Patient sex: F
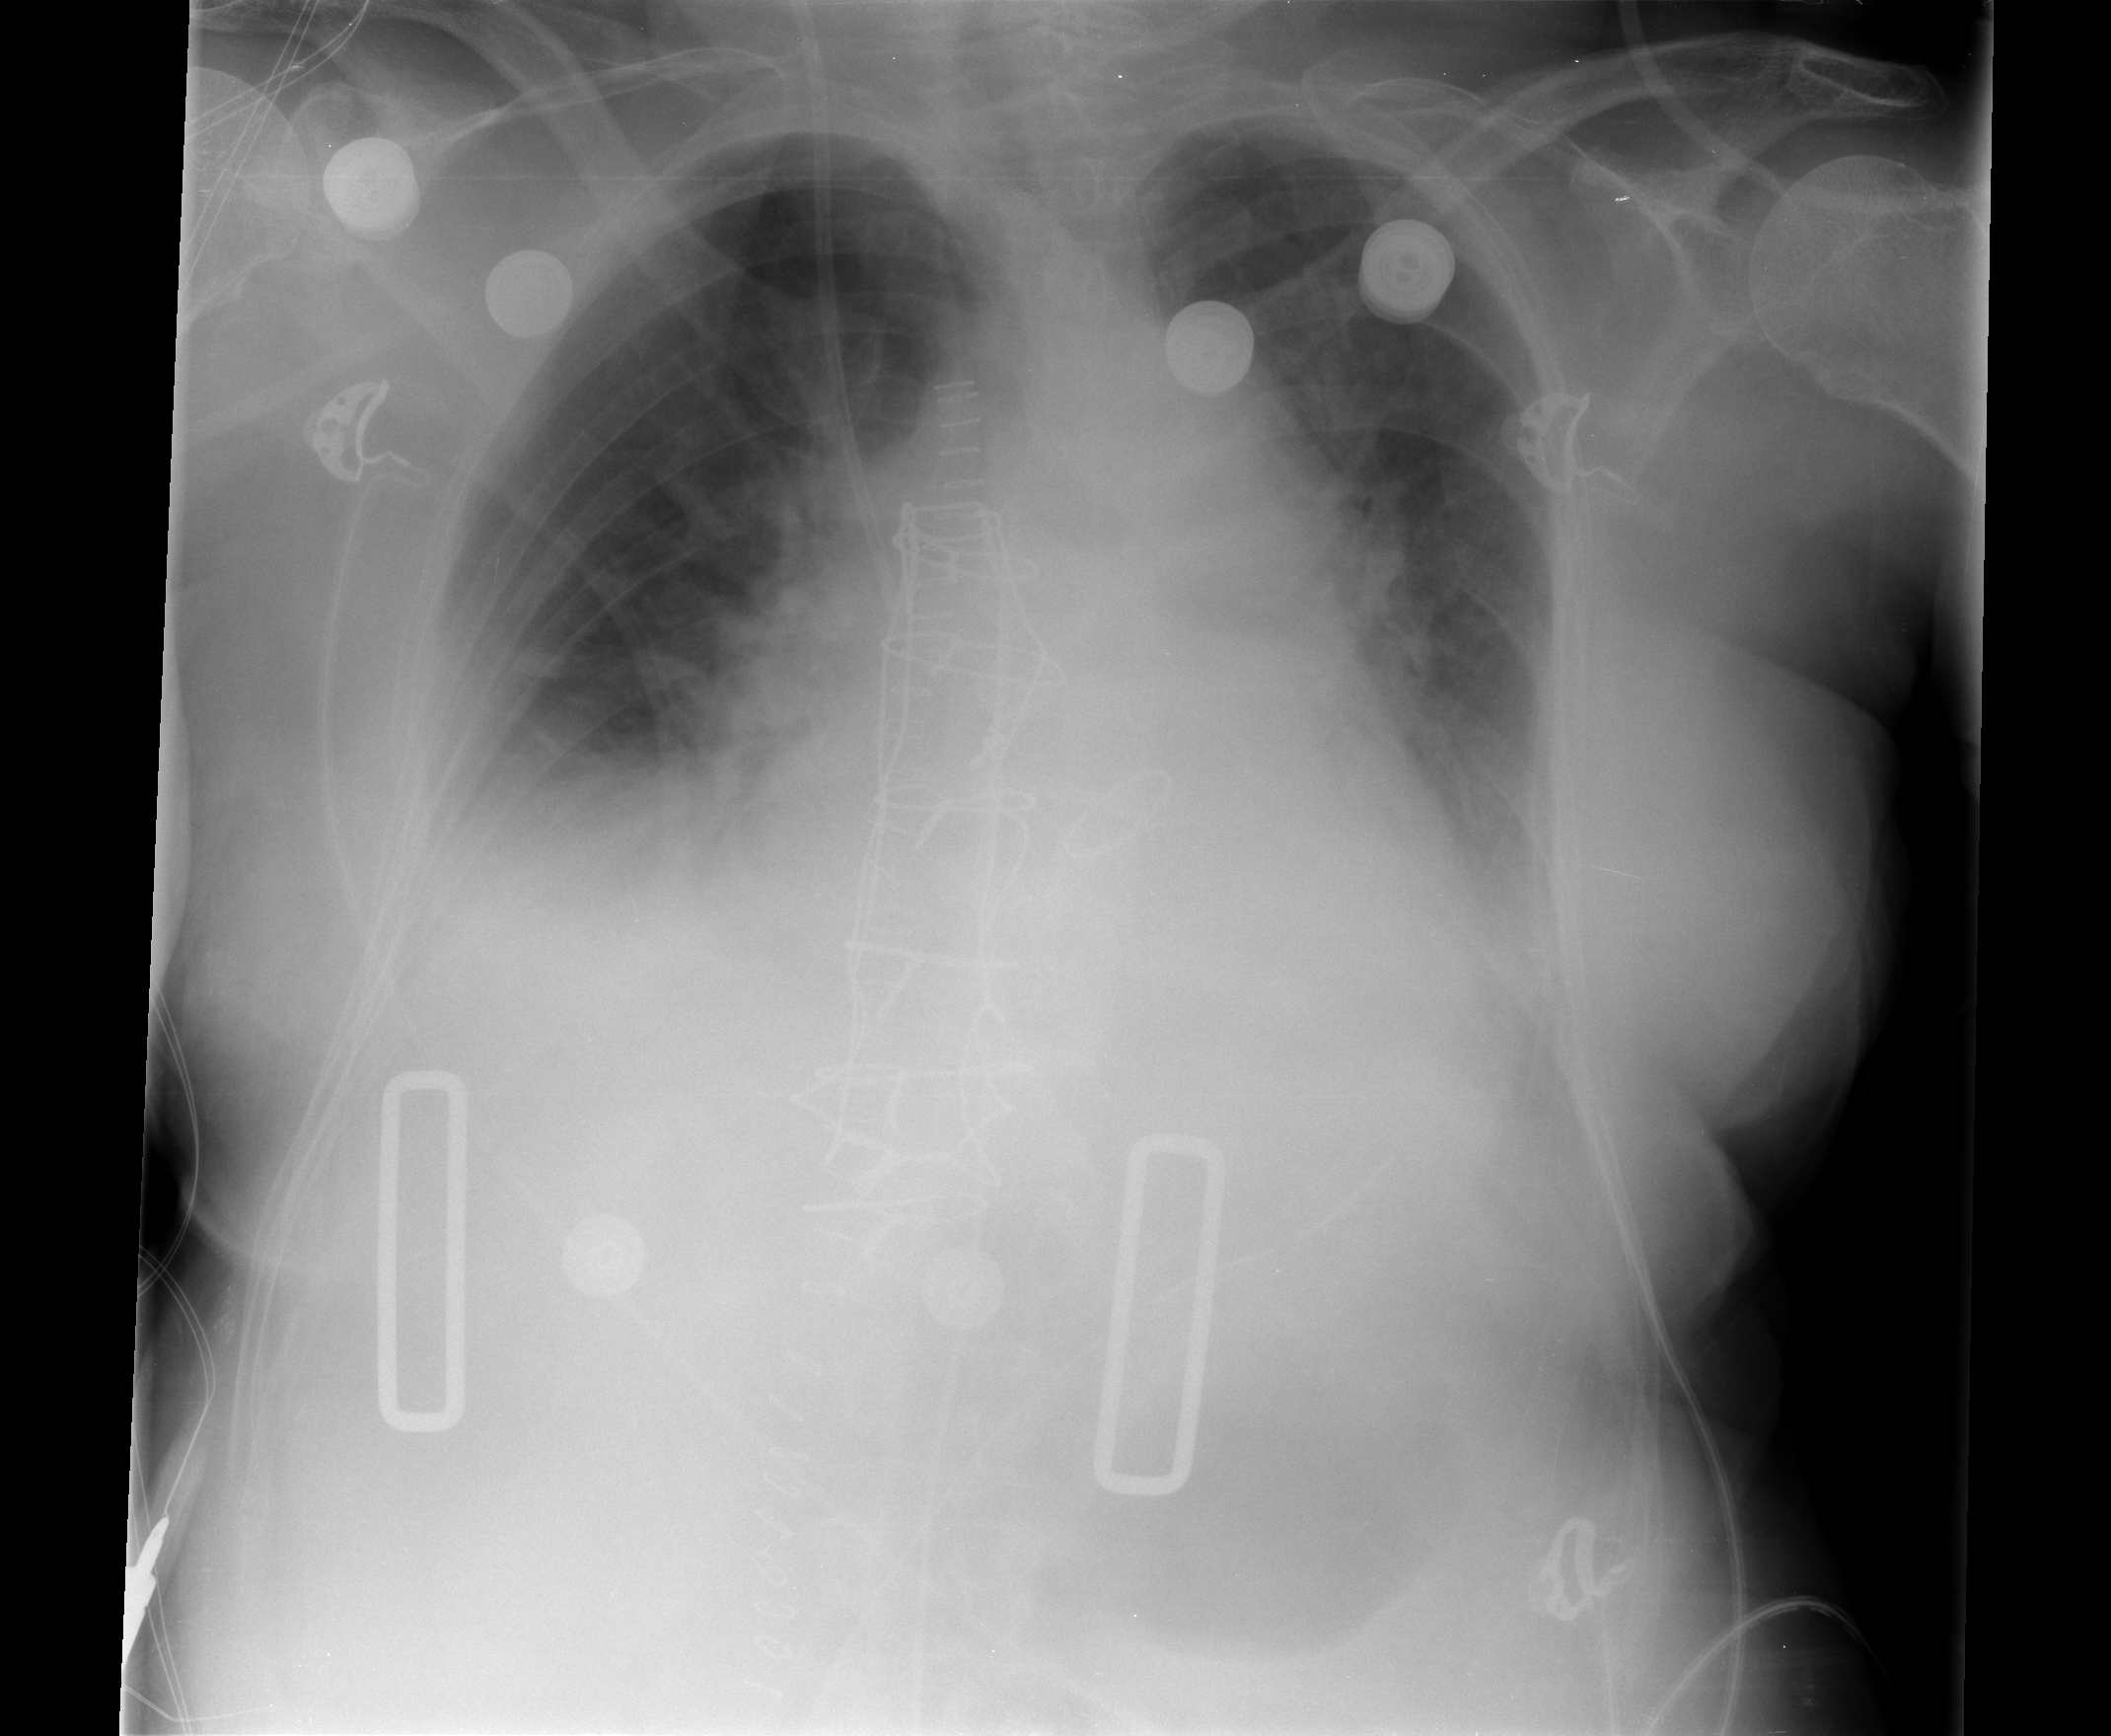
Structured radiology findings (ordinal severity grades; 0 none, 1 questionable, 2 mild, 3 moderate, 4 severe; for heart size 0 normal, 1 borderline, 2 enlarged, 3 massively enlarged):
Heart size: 2
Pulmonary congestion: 2
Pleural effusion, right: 2
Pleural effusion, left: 2
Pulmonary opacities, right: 1
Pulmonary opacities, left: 0
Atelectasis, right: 2
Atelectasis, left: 2